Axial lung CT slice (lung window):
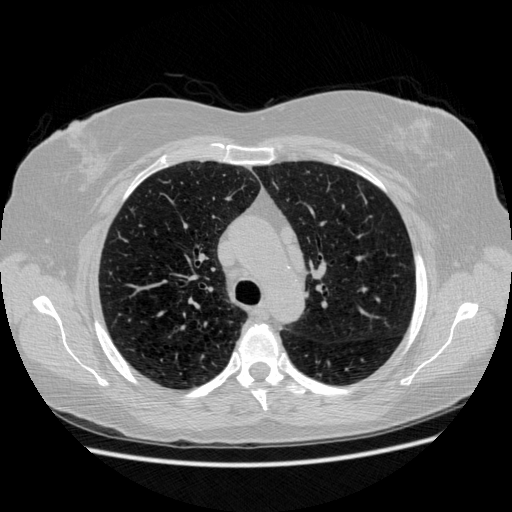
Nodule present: no